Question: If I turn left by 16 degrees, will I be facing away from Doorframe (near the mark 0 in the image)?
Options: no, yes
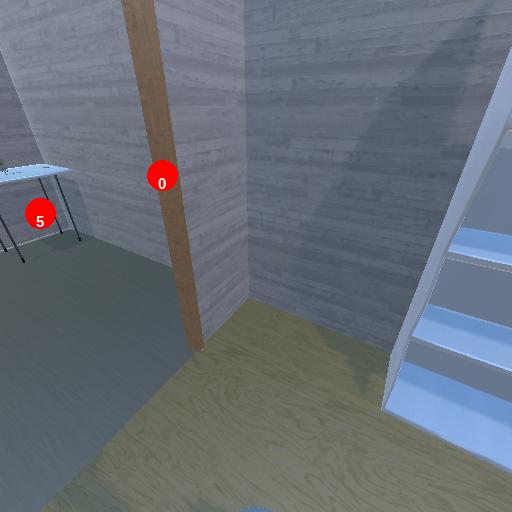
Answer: no